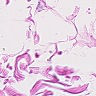
Metastatic tissue present: no